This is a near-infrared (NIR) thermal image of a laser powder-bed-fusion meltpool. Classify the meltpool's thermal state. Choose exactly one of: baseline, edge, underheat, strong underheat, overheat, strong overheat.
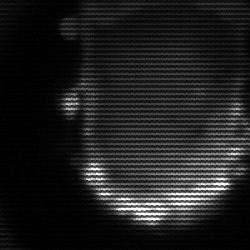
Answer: baseline